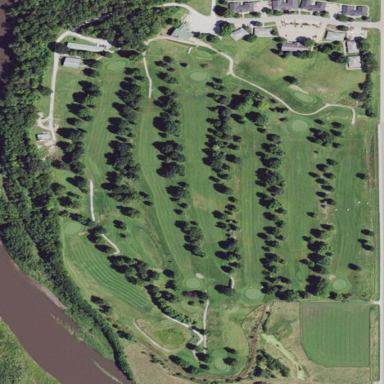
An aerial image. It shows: Golf course.